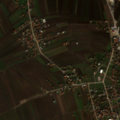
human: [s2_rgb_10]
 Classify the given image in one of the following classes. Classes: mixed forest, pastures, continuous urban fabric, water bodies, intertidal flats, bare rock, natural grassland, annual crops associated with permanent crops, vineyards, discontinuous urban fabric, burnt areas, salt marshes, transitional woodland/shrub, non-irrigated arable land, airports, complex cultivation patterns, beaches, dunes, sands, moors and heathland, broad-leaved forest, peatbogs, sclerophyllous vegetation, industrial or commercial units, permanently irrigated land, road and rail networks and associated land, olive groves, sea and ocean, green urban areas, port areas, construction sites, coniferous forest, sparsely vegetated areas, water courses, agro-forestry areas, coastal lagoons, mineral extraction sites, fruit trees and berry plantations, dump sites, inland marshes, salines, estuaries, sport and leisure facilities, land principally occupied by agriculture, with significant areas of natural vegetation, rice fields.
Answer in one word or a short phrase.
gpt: discontinuous urban fabric, non-irrigated arable land, complex cultivation patterns